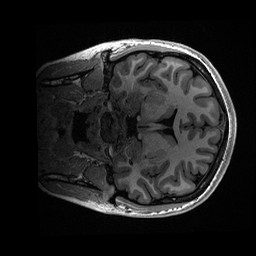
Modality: T1w
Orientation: coronal
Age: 21
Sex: female
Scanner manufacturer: ge
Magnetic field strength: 3 T
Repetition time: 0.006952 s
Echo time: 0.00292 s